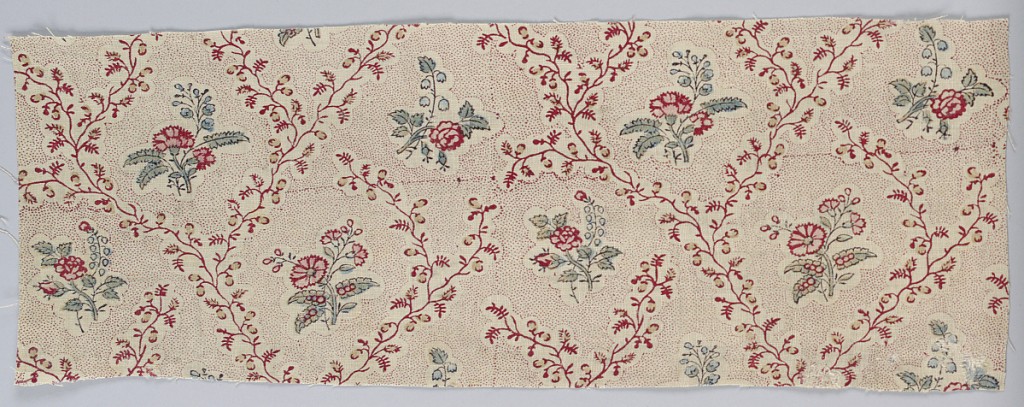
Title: Fragment
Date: mid–late 18th century
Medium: linen warp, cotton weft Technique: block printed and painted on plain weave (mordants for two reds and black block-printed; yellow and blue applied by brush)
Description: Diamond lattice of vines enclosing floral sprigs on a picottage background.